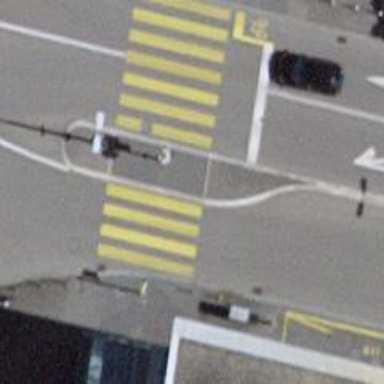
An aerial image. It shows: Road crossing with traffic signals and pedestrian island.